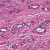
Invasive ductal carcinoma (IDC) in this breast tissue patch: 1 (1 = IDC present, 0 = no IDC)